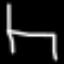
Label: chair